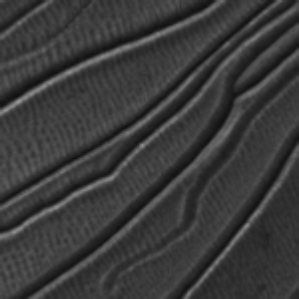
Label: frost